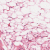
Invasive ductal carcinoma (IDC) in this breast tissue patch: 0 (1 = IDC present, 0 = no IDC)